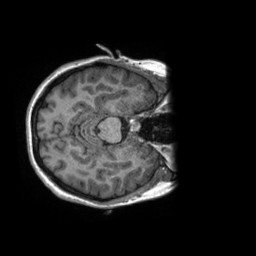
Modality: T1w
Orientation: axial
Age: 22
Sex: female
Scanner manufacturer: siemens
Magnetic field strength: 3 T
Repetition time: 2.3 s
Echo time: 0.00288 s